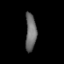
Tissue: prostate
Cell type: T cells
Senescence score: 0.3566
Nuclear area (px): 399
Mean DAPI intensity: 108.922